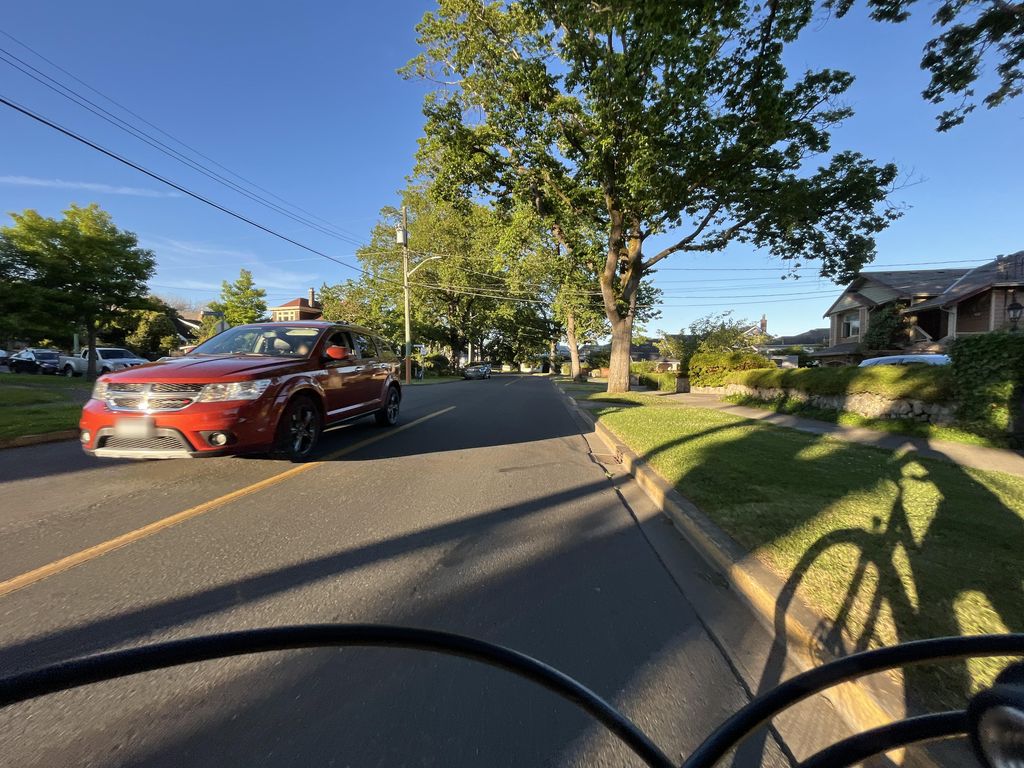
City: victoria